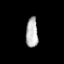
Tissue: prostate
Cell type: Endothelial cells
Senescence score: 0.7533
Nuclear area (px): 352
Mean DAPI intensity: 180.483